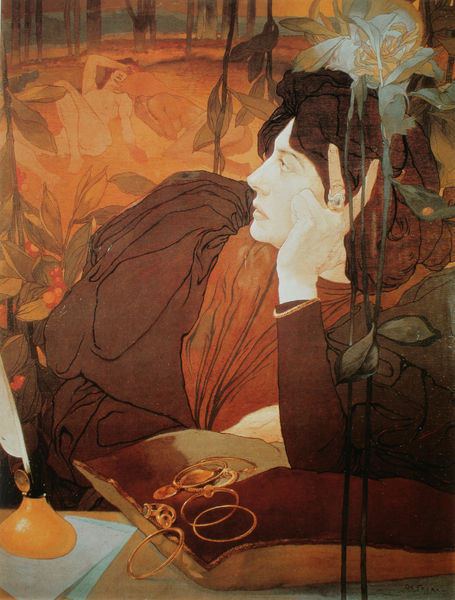
Titel: Die Stimme des Bösen
Künstler: Georges De Feure
Institution: Privatbesitz
Schlagwörter: akt, baum, blätter, dunkel, feder, hand, himmel, kopf, mann, nackt, schatten, schlaf, wasser, bäume, gelb, grün, sitzen, teich, blume, blumen, braun, bunt, finger, frau, frisur, grau, haar, hell, licht, mund, männer, nase, orange, profil, schmuck, schwarz, stirn, tisch, weiss, zeichnung, blick, blüte, blüten, rose, rot, schal, tier, tiere, tuch, mode, ornament, jacke, arme, augen, falten, gesicht, mensch, silber, ärmel, portrait, porträt, natur, auge, gold, blatt, pflanze, pflanzen, kinn, lippen, locken, puffärmel, rosa, schultern, traurig, früchte, beine, papier, liegen, schlafen, barun, linien, kissen, jugendstil, floral, ornamente, melancholie, stuck, stil, ring, striche, stiel, denken, ringe, traum, tasche, flora, lilie, tinte, ornamental, armband, armbänder, armreif, armreifen, brief, schreiben, vision, reif, golden, tintenfass, franz von stuck, art deco, mucha, stiehl, briefpapier, federkiel, liane, tintenfässchen, alphonse, federhalter, haarre